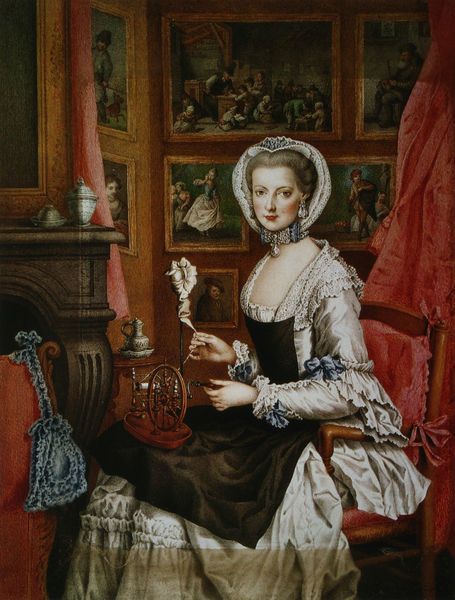
Titel: Selbstporträt am Spinnrad
Künstler: Erzherzogin Marie Christine
Standort: Wien
Institution: Kunsthistorisches Museum
Schlagwörter: blau, feder, gemälde, hand, haut, weiß, grün, ocker, sitzen, ausschnitt, frau, frisur, glas, grau, haar, hell, holz, kleid, ohrring, profil, raum, schmuck, schwarz, stuhl, tisch, zimmer, blick, dame, rot, beige, haube, malerei, schleife, jung, barock, blass, falten, gesicht, halten, inkarnat, kleidung, mensch, samt, spitze, bild, bildnis, holzstuhl, hände, innenraum, möbel, portrait, porträt, spiegel, vorhang, gewand, interieur, reich, sessel, stoff, adel, decke, ohrringe, schleifen, dekoltee, en face, england, lippen, perle, perlen, puder, rokoko, schminke, seide, arbeit, kamin, ofen, kanne, krug, vase, hellblau, perücke, schürze, taille, bilder, kommode, schrank, kaminsims, mieder, arbeiten, rad, polster, salon, vorhänge, handarbeit, wolle, stuhllehne, tasse, stube, faden, kordel, sticken, edel, rüsche, rüschen, fein, geschminkt, galerie, satin, maschine, gefäss, porzellan, scheiben, kittel, hausfrau, tasche, brokat, vitrine, sims, kännchen, gesims, aufmerksam, tuchs, teekanne, dekolltee, sammlung, heilige, kabinett, bild im bild, hausarbeit, vorhand, szenen, viereck, lady, spindel, spinnen, spinnrad, spinnerin, webstuhl, heimarbeit, katharina, handarbeiten, plster, aufhängung, täfelung, beschäftigung, galeriestück, schmmuck, zeitvertreib, dame frau, porträt frau, spinnrocken, halsbad, geschmiknt, strickrad